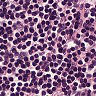
Metastatic tissue present: no